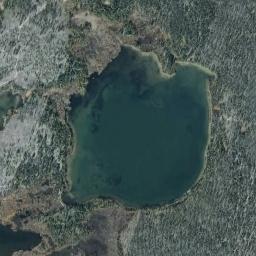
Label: lake